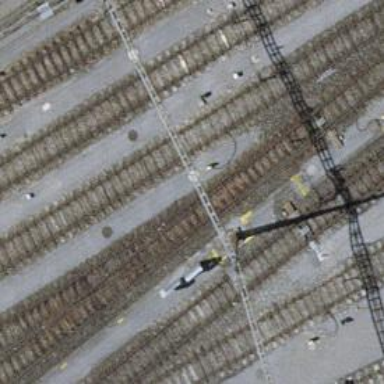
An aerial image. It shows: Railway switch.